Platform: macOS
Application: Cursor
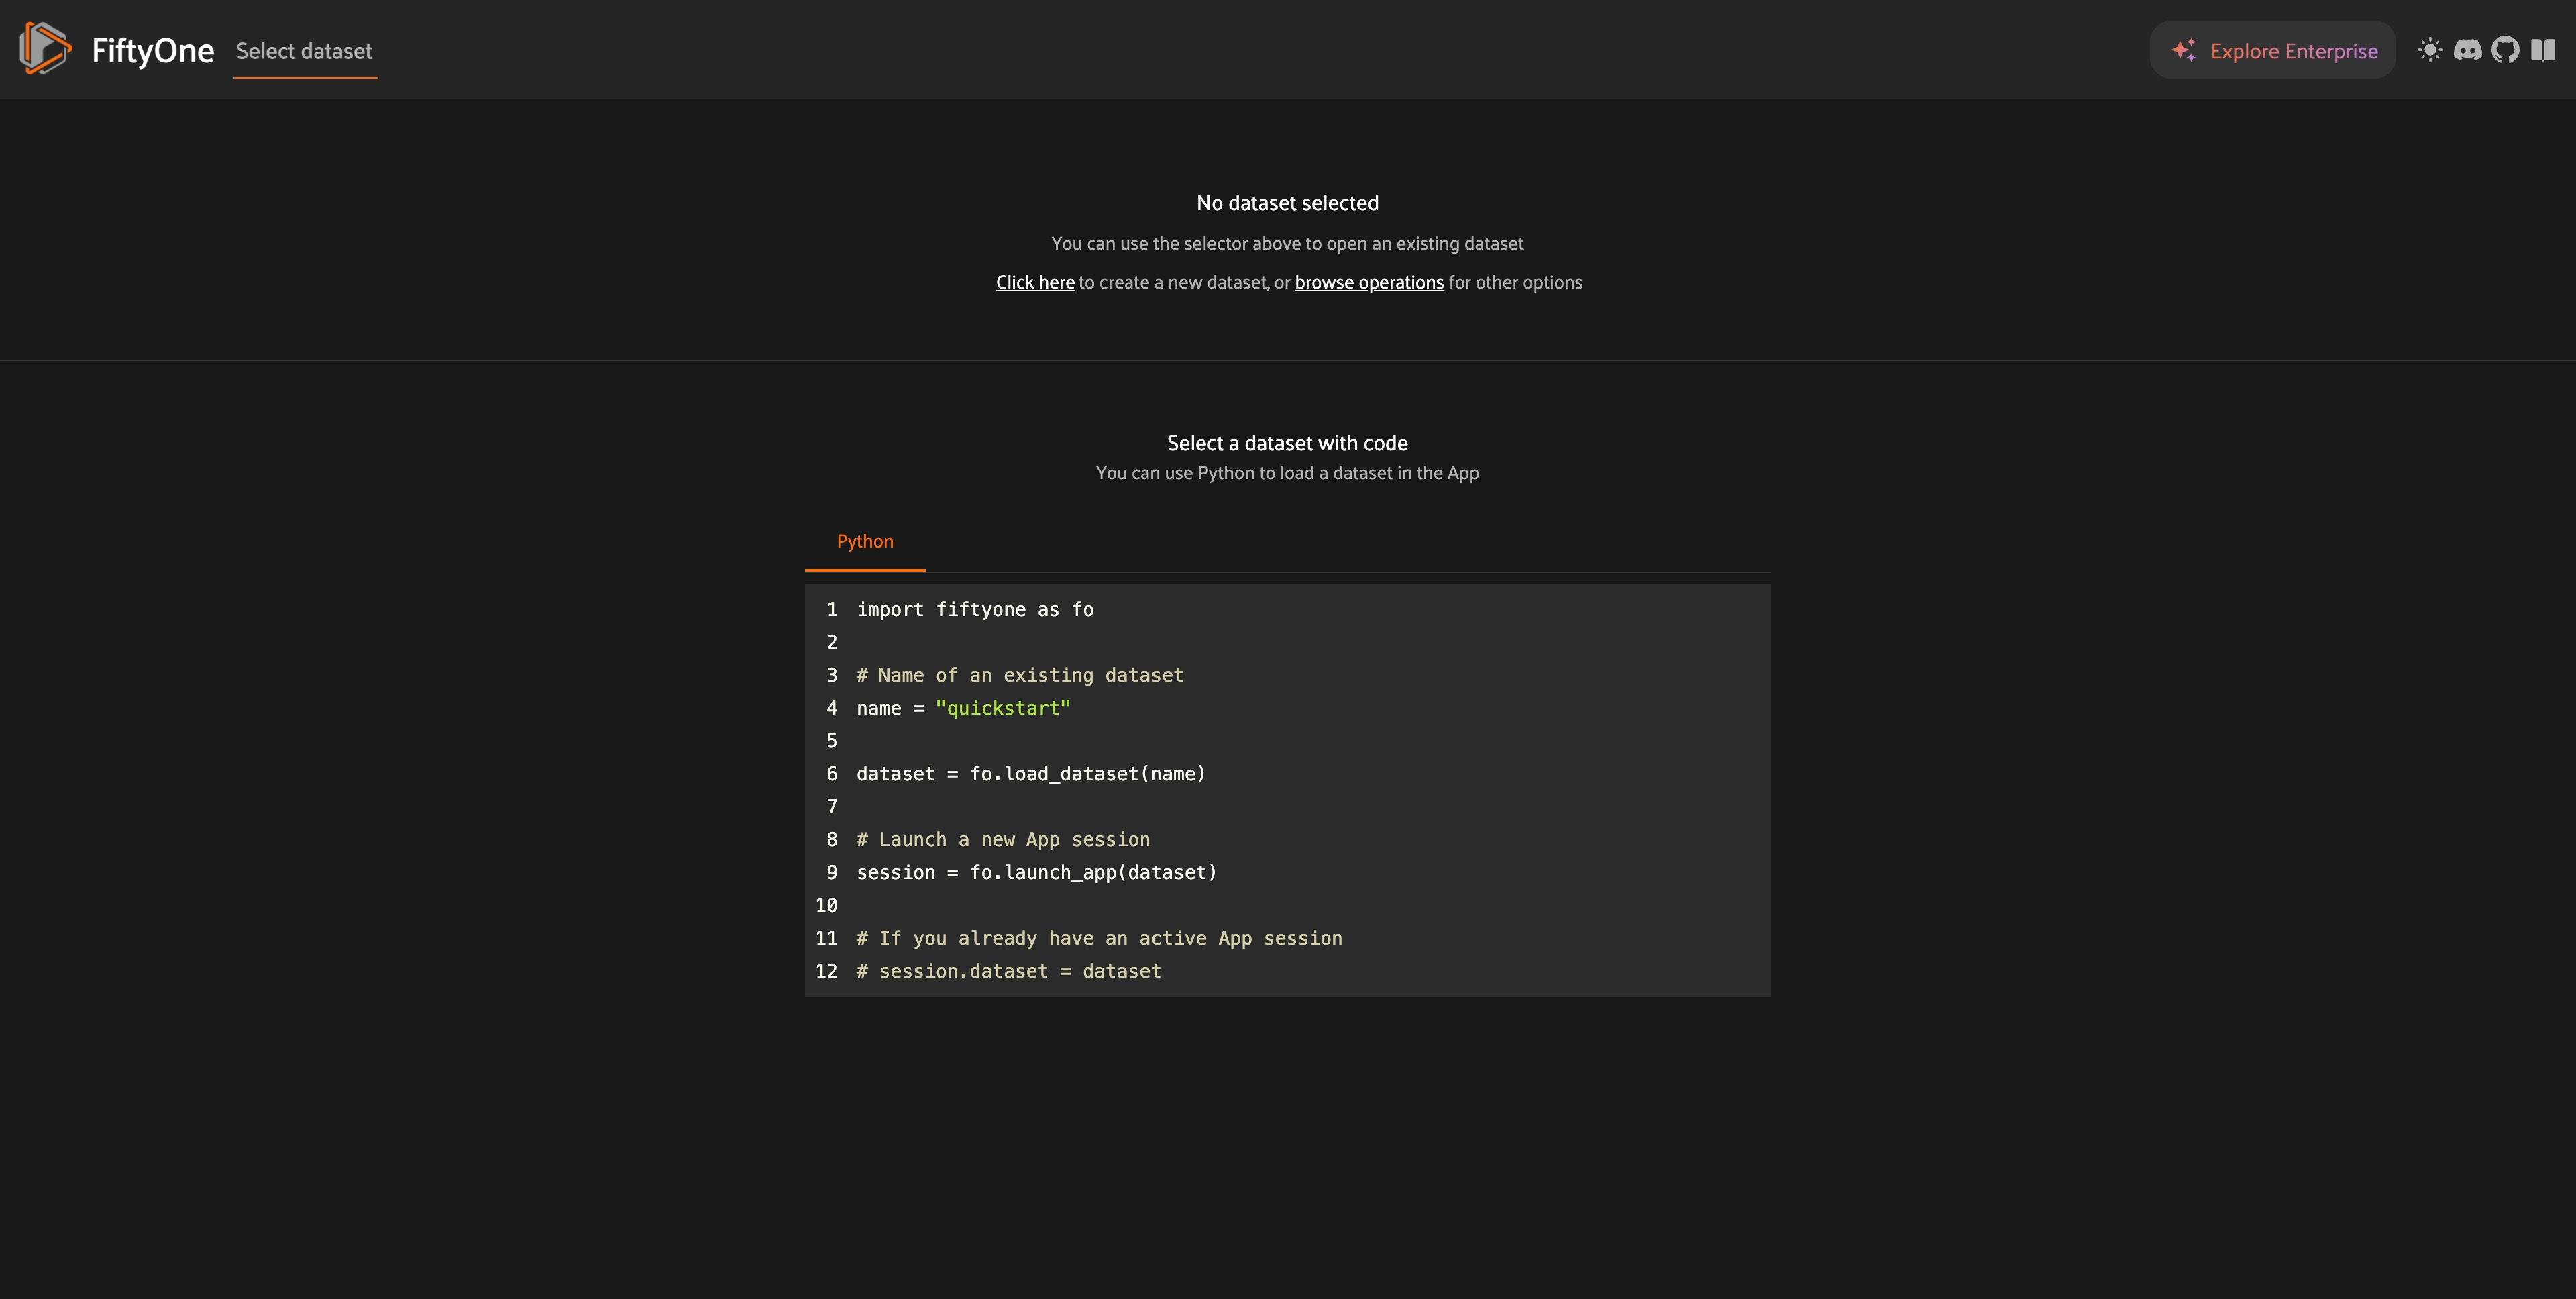
task_description: Open Select dataset menu
action_type: click
element_info: Menu Item